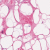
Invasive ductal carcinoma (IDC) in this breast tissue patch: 0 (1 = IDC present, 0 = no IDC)